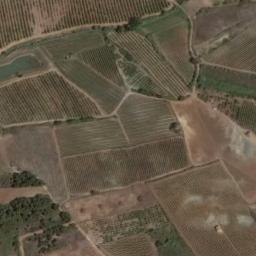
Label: terrace